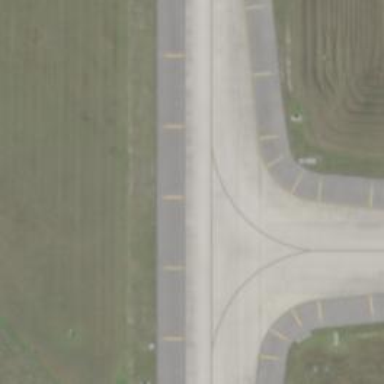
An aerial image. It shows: Image of taxiway at airport.